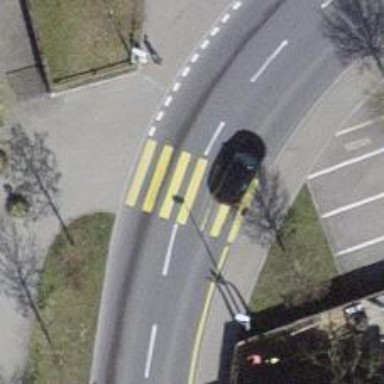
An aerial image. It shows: Uncontrolled zebra crossing on the road.